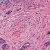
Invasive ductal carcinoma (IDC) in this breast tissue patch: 1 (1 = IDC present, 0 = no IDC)